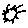
Label: sun